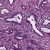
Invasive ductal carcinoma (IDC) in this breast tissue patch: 1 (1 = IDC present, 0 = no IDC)